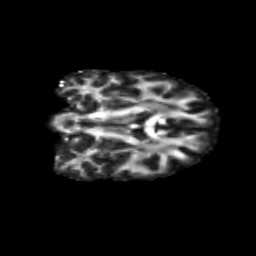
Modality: FA
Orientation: coronal
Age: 37
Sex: female
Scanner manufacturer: siemens
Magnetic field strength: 3 T
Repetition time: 1.8 s
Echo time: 0.07 s